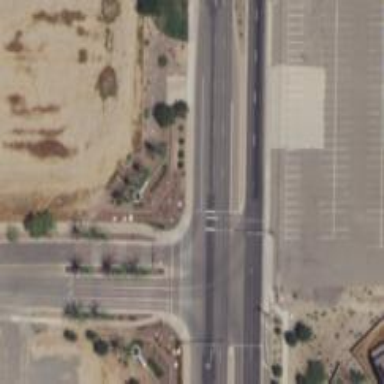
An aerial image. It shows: Solid stop line on the road.